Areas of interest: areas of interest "School"
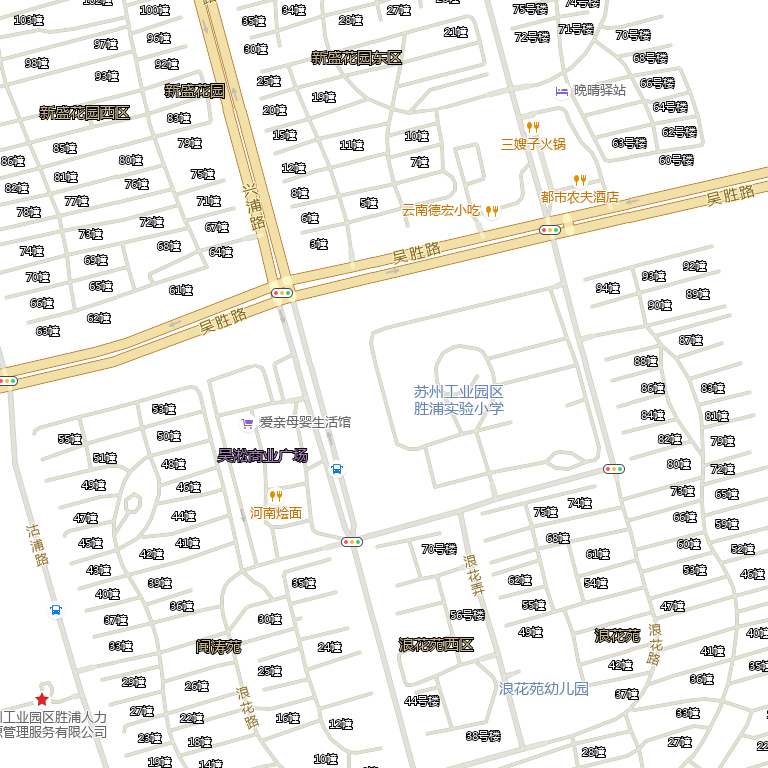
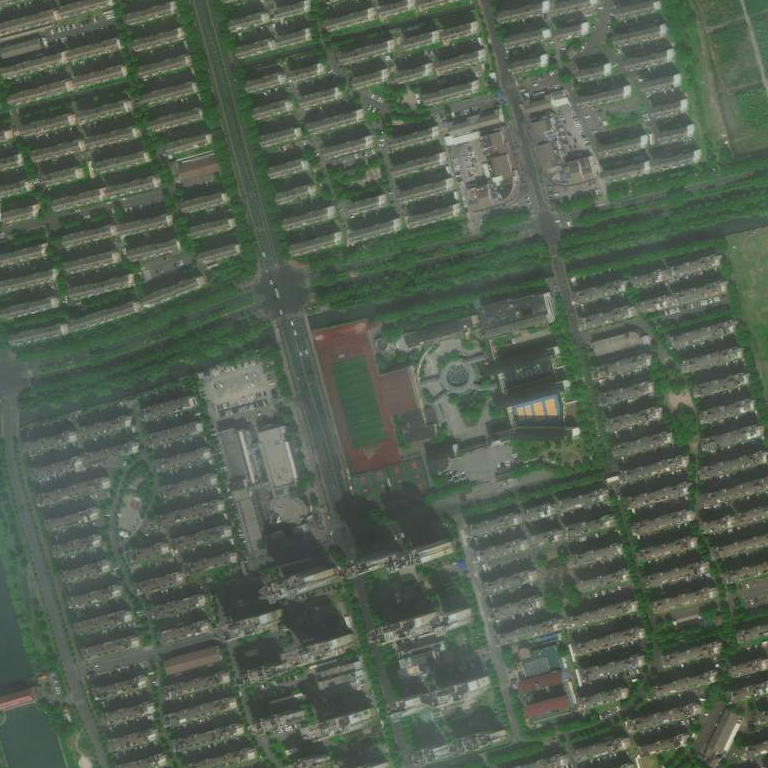